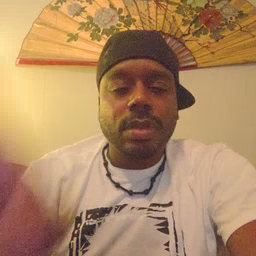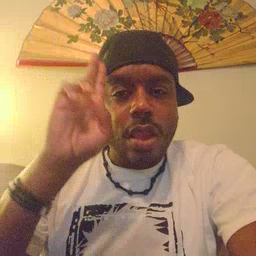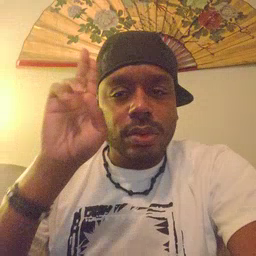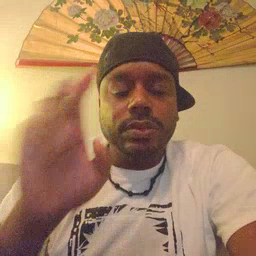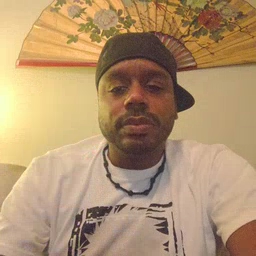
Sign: uncle